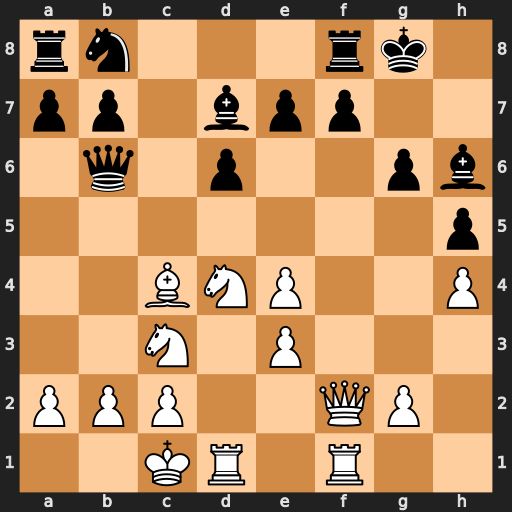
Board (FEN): rn3rk1/pp1bpp2/1q1p2pb/7p/2BNP2P/2N1P3/PPP2QP1/2KR1R2
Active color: w
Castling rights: -
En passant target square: -
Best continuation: Bxf7+ Kg7 Nd5 Qd8 Qg3